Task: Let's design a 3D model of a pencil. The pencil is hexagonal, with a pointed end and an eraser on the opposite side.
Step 166:
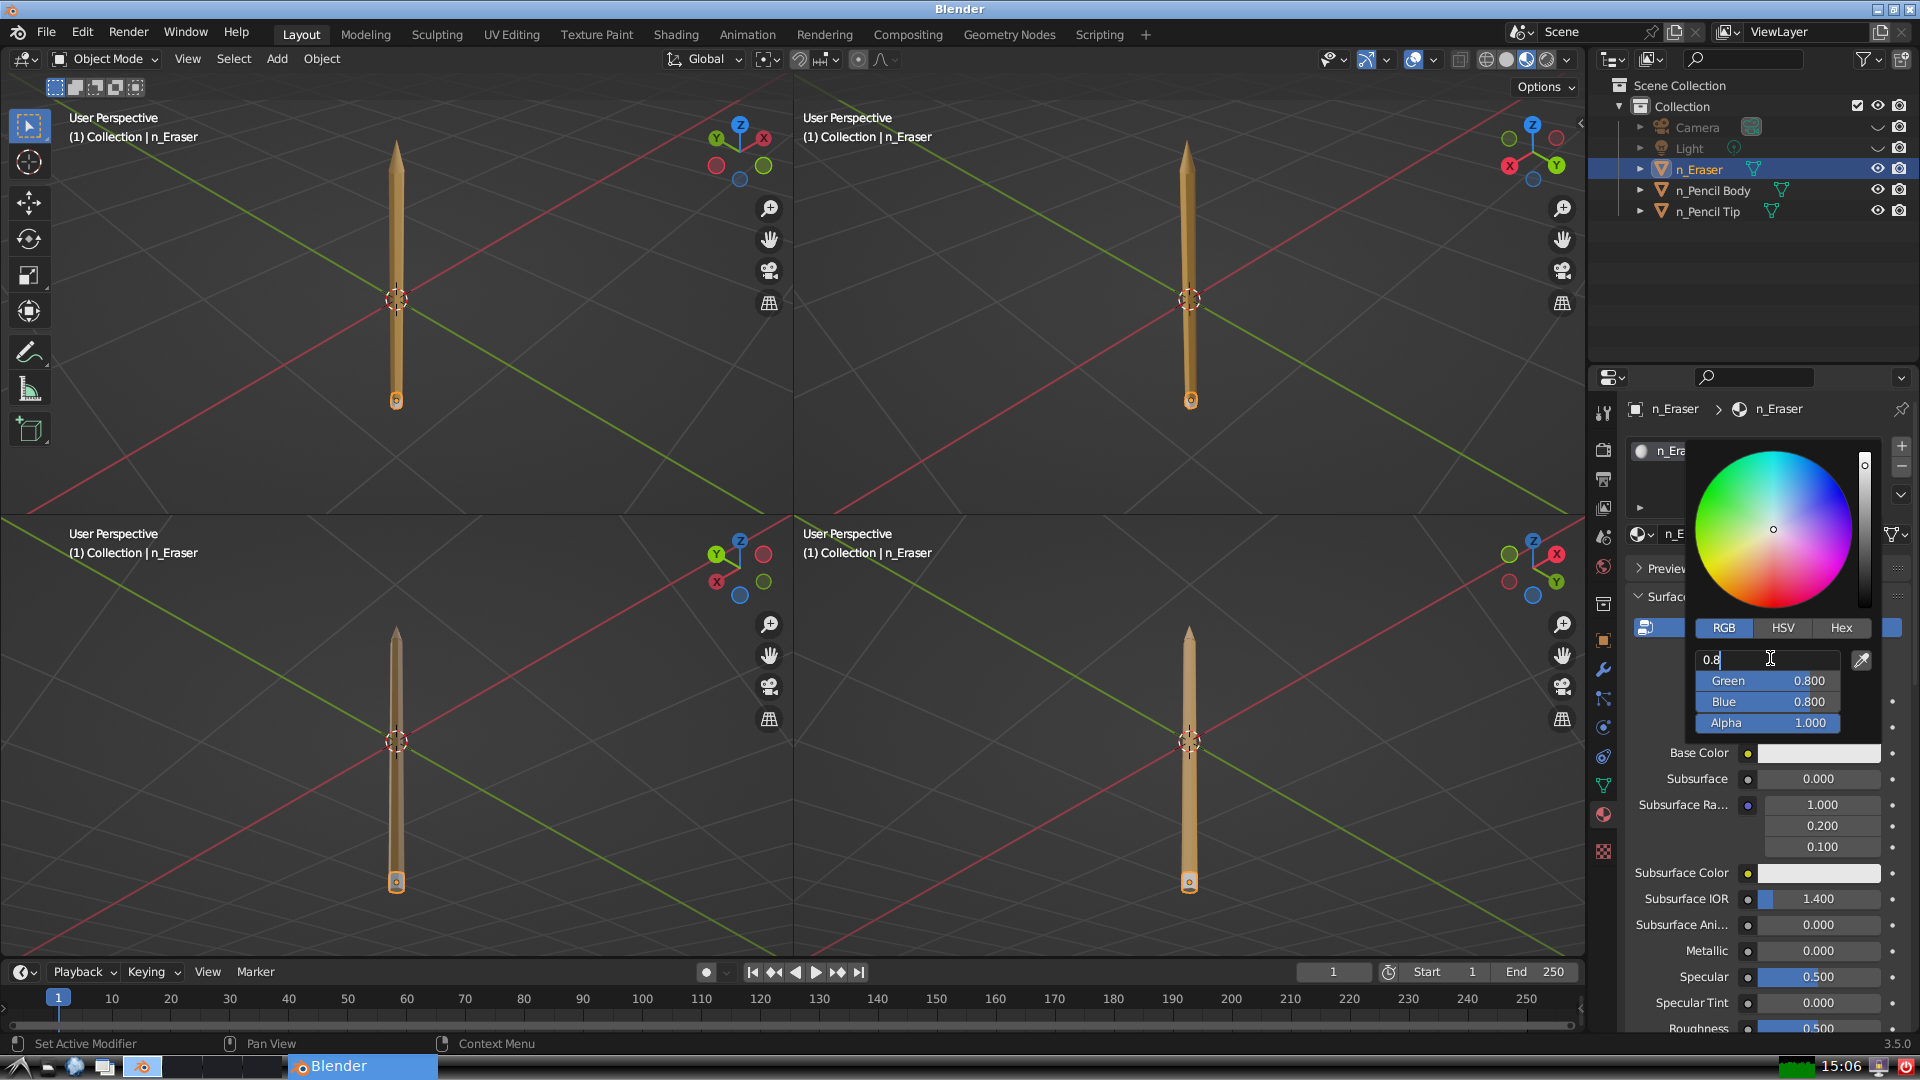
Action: {"key_press": ['Return']}